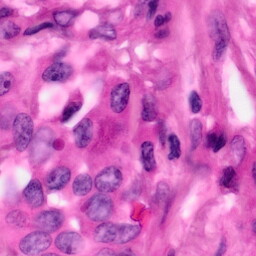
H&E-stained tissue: Pancreatic